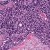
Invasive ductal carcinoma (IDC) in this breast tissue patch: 1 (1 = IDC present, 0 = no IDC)